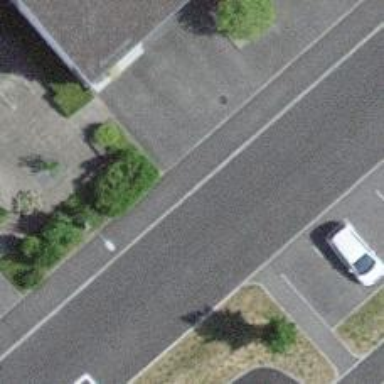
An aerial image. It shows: Kerb serving as barrier.